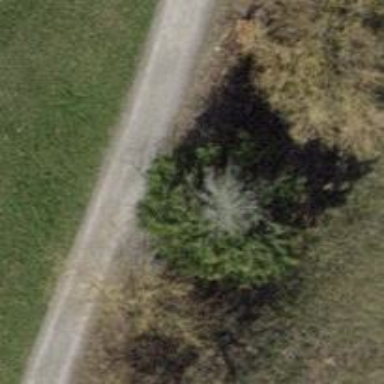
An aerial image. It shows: Black bench.